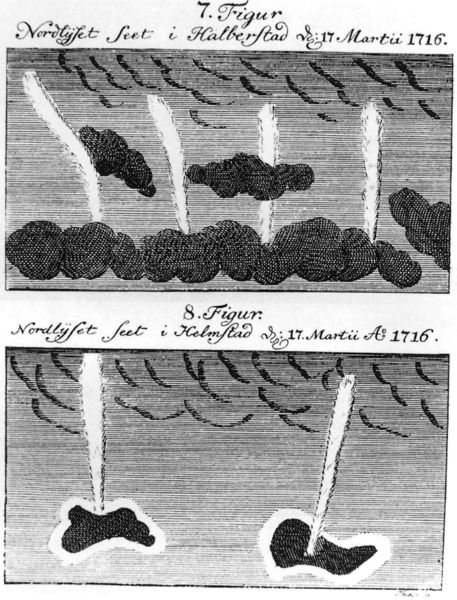
Titel: Historico-physica enerratio de stupendio luminis borealis phaenomenis
Künstler: Johann Friedrich Ramus
Institution: In: Det Kobenhavnske Selskab af Laerdom og Videnskabes Elskore. Scripta a Societate Hafniensia, Jg. 1, 1745
Schlagwörter: himmel, weiß, wolken, licht, schwarz, skizze, zeichnung, figur, schrift, bogen, zwei, figuren, wetter, tafel, datum, streifen, striche, bögen, tusche, fuss, blitze, druck, schwarzweiss, stich, zeitung, schwar, nordlicht, kalender, kalligrafie, märz, halberstadt, feet, 17., 1716, martii, wnordlicht, 7.